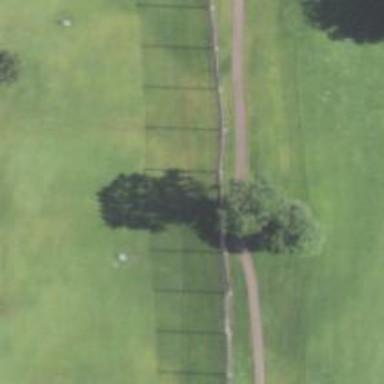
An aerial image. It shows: Golf cartpath that is also road path.